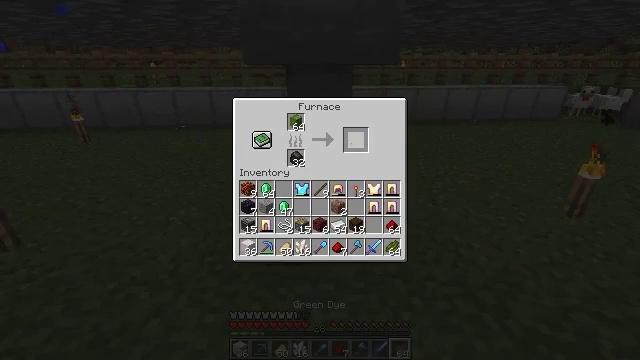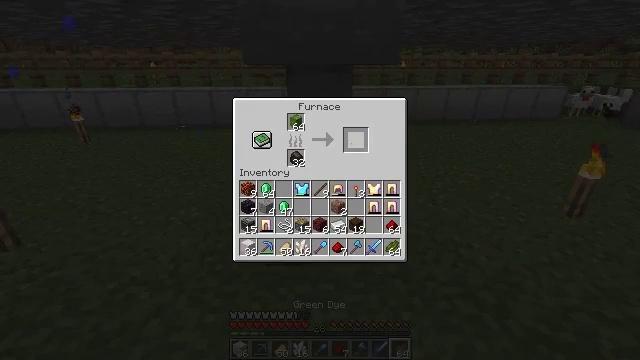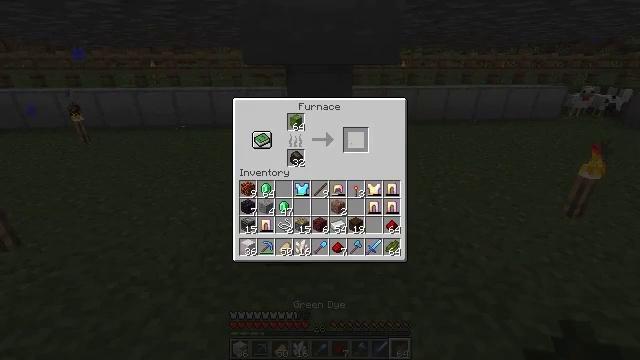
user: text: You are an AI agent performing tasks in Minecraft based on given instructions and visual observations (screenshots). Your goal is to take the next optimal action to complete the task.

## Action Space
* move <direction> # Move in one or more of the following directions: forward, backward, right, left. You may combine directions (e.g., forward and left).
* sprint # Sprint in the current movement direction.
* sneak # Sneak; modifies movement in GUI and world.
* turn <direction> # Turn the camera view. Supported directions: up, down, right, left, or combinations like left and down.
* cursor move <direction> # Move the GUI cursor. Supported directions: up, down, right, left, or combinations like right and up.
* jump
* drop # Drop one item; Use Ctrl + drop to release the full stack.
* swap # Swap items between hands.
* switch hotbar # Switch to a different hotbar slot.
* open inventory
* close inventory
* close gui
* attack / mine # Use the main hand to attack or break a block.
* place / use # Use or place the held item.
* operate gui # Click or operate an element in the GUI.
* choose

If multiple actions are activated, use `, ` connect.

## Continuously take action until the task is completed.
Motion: motion action
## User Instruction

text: Interact with the furnace to obtain green dye.
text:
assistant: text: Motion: sneak
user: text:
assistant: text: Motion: sneak
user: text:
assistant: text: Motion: sneak